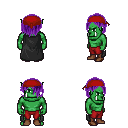
a pixel art fantasy rpg character, male body template, orc, green skin, black cape, red pants, purple bangs hairstyle, red bandana, brown shoes, four views (front, back, left, right), 2x2 character sprite sheet, small pixel art, hard edges, no anti-aliasing